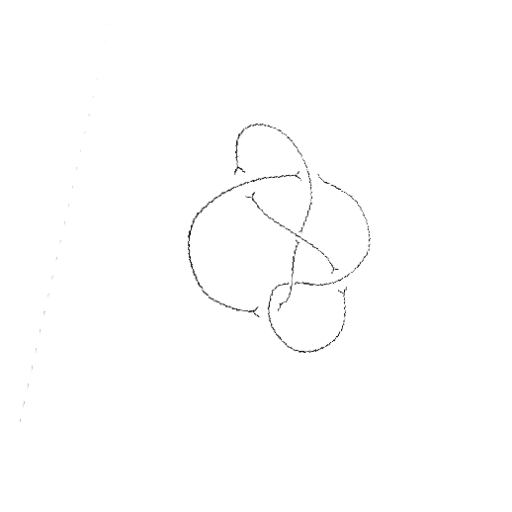
Crossing number: 6